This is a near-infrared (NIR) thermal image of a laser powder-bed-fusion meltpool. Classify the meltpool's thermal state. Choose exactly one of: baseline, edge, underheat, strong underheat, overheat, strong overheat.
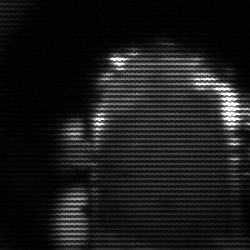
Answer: baseline